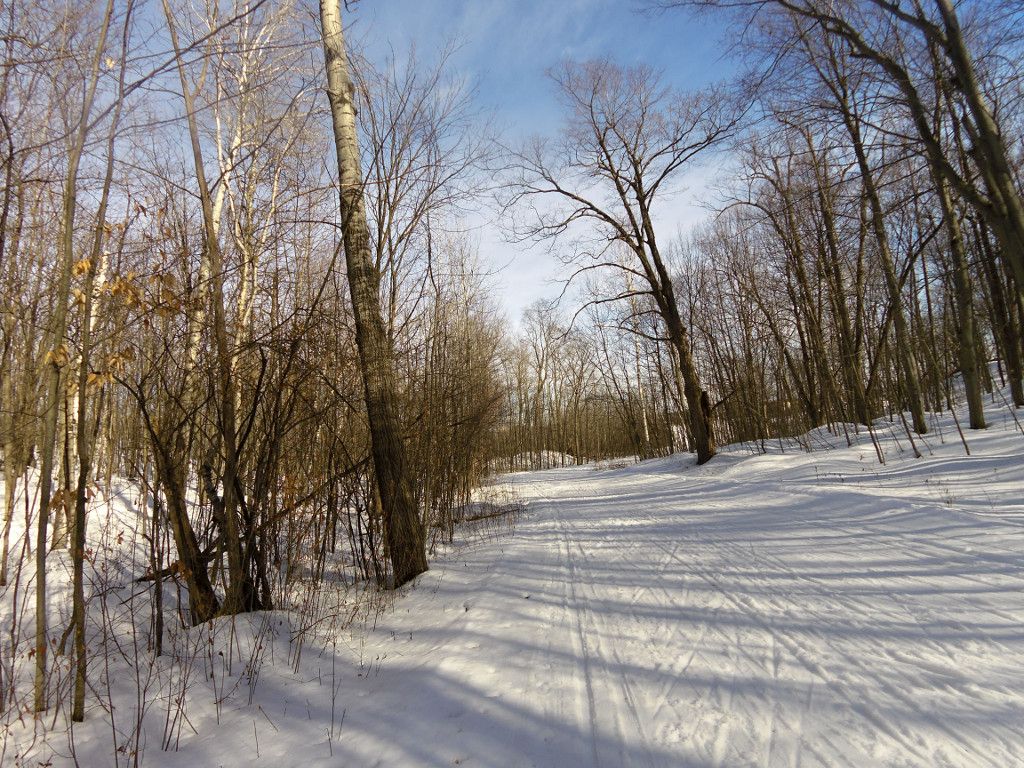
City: ottawa-gatineau